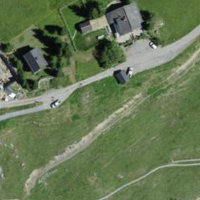
EUNIS habitat code: 24
Species observed at this site:
Passer domesticus